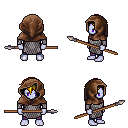
a pixel art fantasy rpg character, male body template, dark elf, purple skin, chain mail, magenta pants, blonde short bangs hairstyle, cloth hood, spear, four views (front, back, left, right), 2x2 character sprite sheet, small pixel art, hard edges, no anti-aliasing